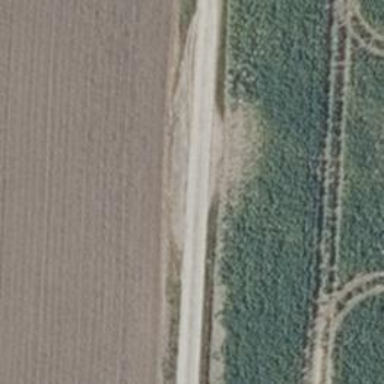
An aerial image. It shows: Passing place on the road.